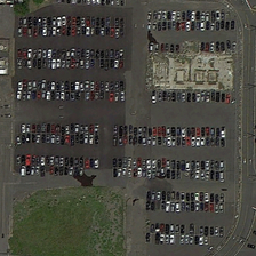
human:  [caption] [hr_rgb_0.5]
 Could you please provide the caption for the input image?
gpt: Around a circular road is a parking lot with lawn.

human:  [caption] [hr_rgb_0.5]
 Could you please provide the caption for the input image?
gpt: this parkin lot is full of cars with a lawn at the coner of it .

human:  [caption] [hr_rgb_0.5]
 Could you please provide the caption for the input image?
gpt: There is a lawn parking lot surrounded by a circular road.

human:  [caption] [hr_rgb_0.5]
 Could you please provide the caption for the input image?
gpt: the square parking lot contains many white and red cars .

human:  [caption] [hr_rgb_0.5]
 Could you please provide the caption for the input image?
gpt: surrounded by a circular street there is a parking lot with lawn.